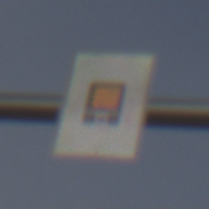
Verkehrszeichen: KennzeichnungspflichtigeFahrzeugeGefaehrlicheGueterOhnePfeilsymbol
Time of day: MorningAfternoon
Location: Outdoor (Nature)
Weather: PartlyCloudy
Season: NotSpecified
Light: Natural